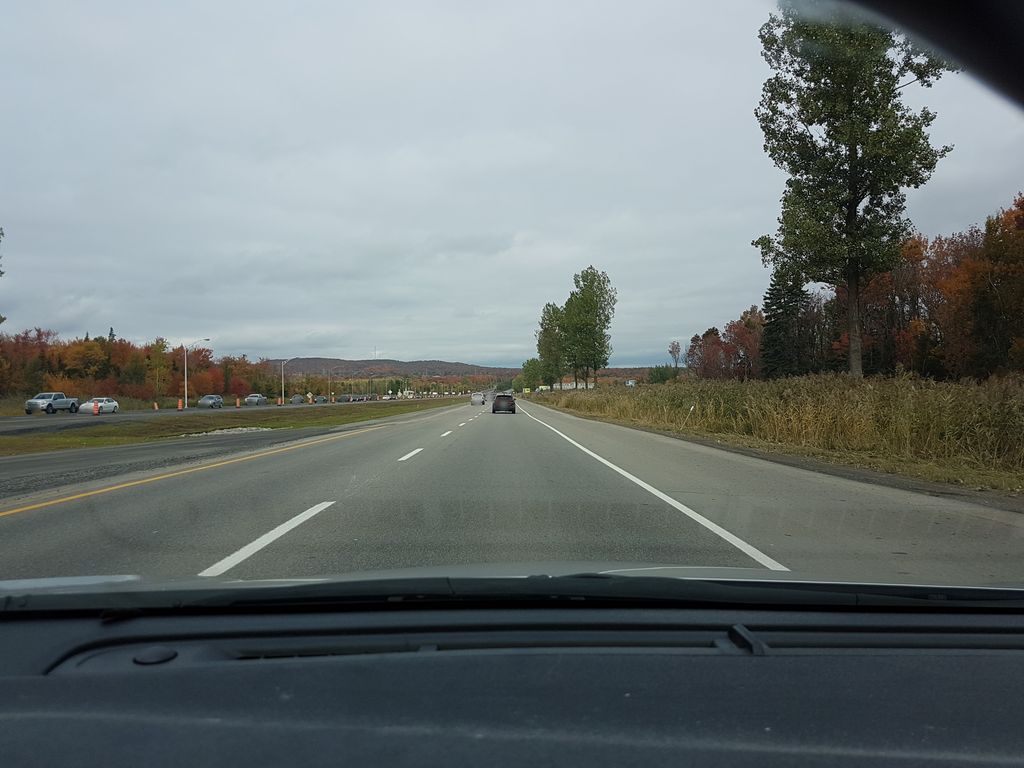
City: quebec_city